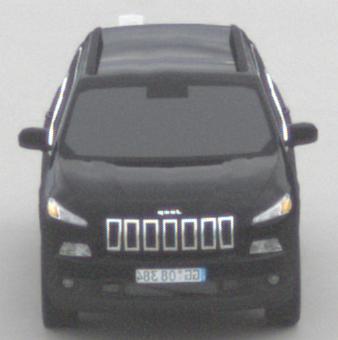
Make: Jeep
Model: Cherokee 3.2 V6 Pentastar
Detailed model: Cherokee (KL)
Model produced from: 2014/07
Model produced until: 2015/07
Doors: 5
Color: black
Road condition: dry road
Daytime: midday
Contrast: low contrast